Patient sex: M
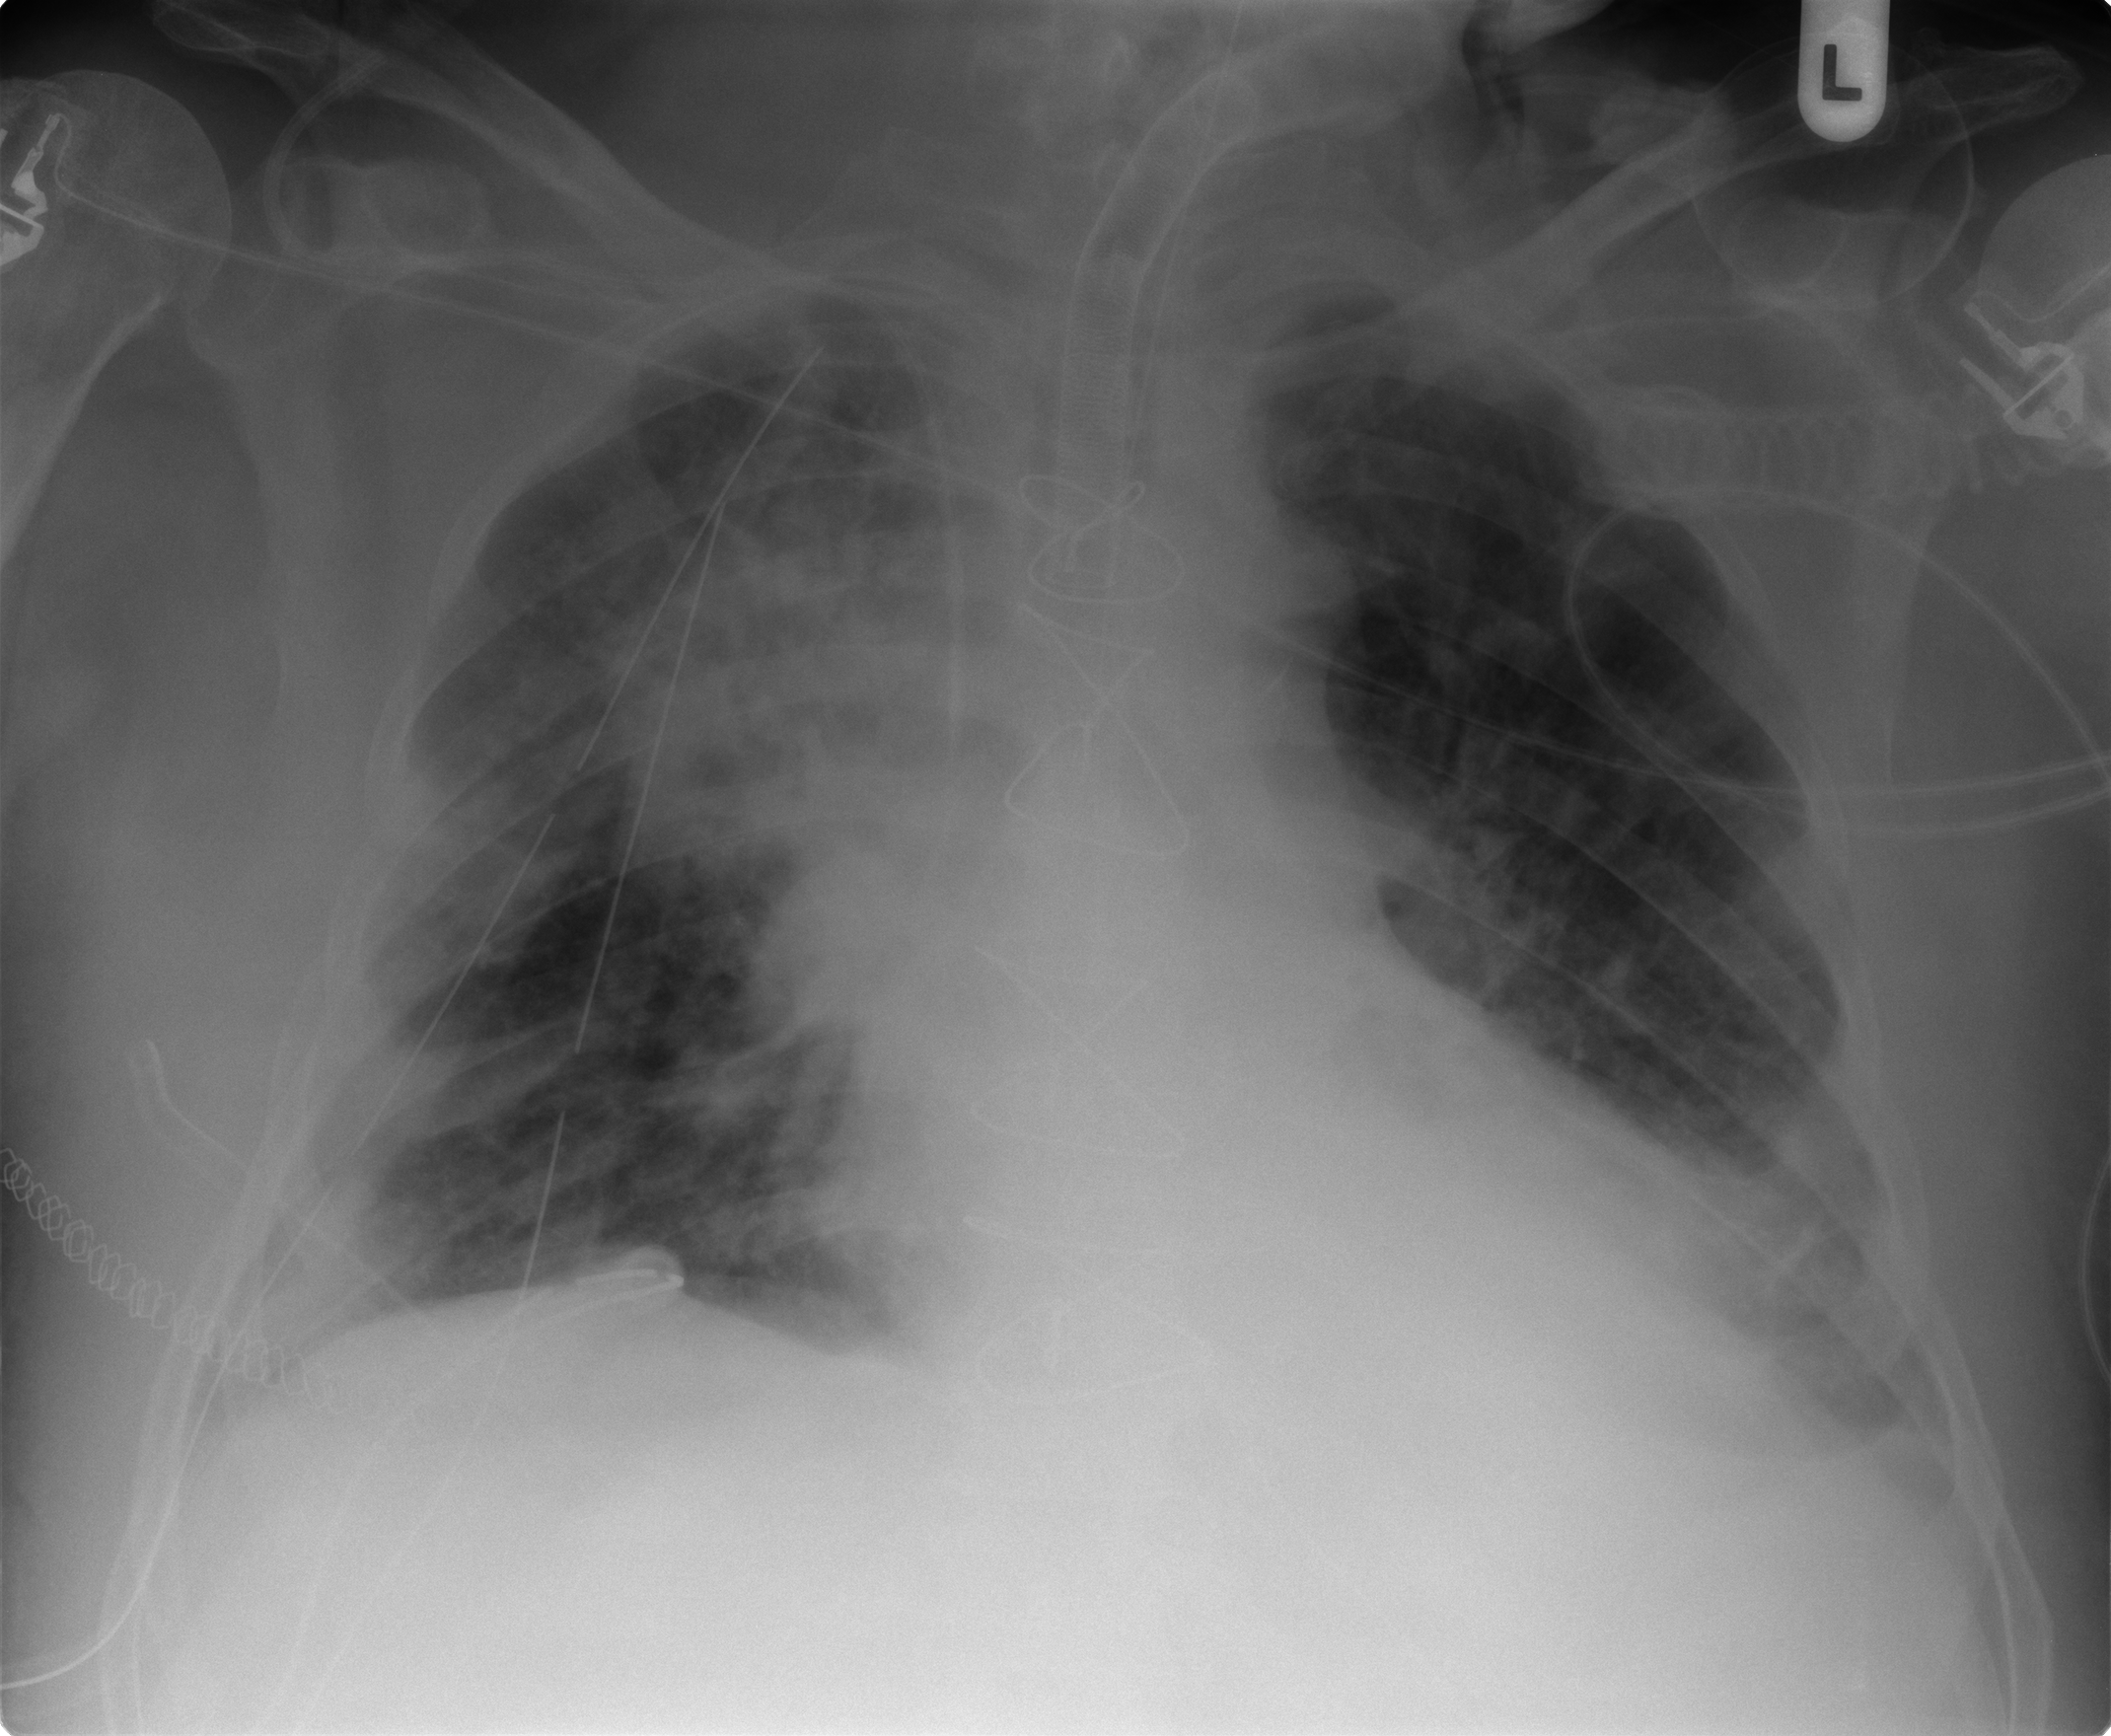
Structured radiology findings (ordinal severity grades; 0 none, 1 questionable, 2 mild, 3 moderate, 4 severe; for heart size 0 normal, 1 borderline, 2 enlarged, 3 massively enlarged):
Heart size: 2
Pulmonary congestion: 2
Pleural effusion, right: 1
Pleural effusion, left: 1
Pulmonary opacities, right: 3
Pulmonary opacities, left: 2
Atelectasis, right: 3
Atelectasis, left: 2